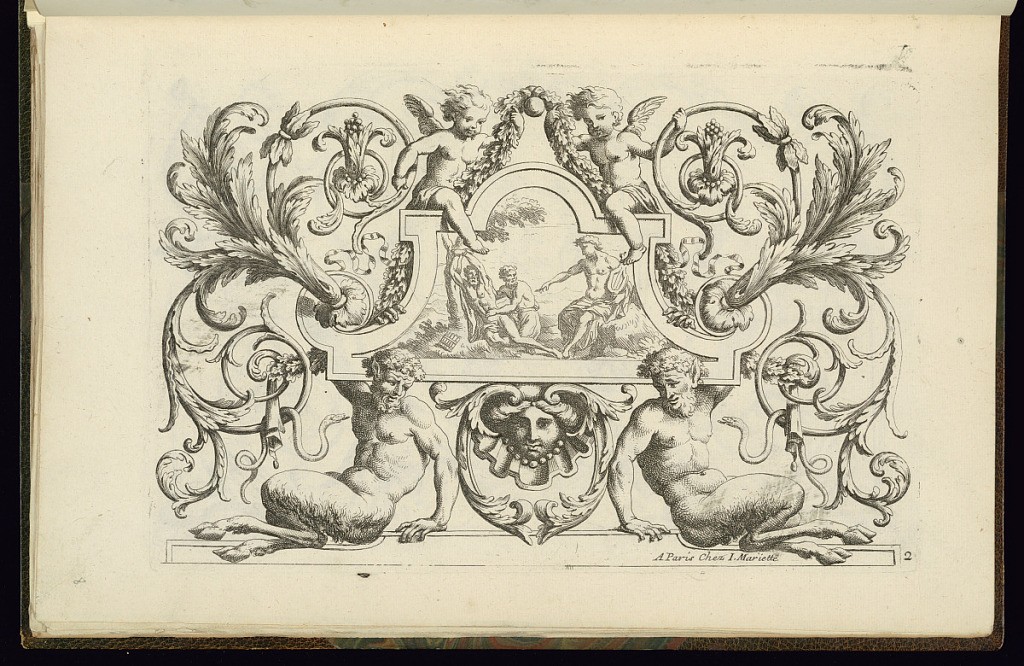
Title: Ornament Panel Design
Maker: Alexis Loir, French, 1640 - 1713
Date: ca.1660–1713
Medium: Etching on paper
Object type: Print
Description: Ornament panel design with a central cartouche with figures in a landscape, surrounded by foliate scrolls, rosettes, putti, festoons of leaves, snakes, scrolling leaves (rinceaux), ribbons, mask (mascaron), shell, and fauns. The plate is numbered.